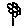
Label: flower